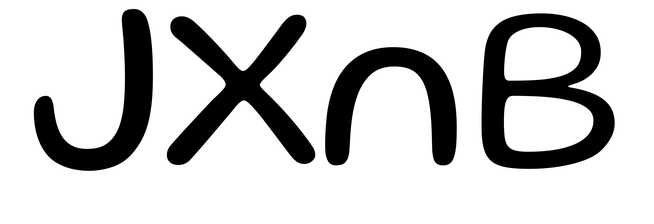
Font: Gluten_Light